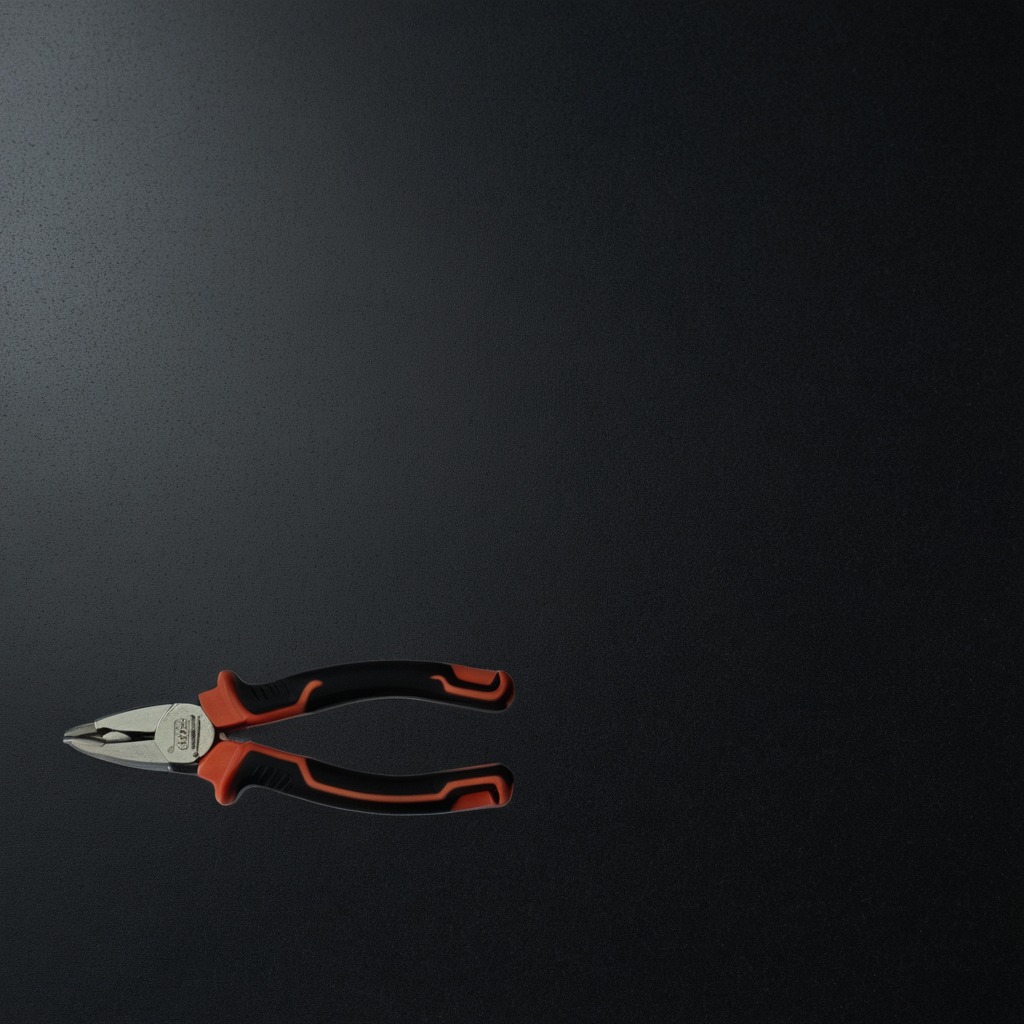
A plier is lying on the clean granite tabletop.